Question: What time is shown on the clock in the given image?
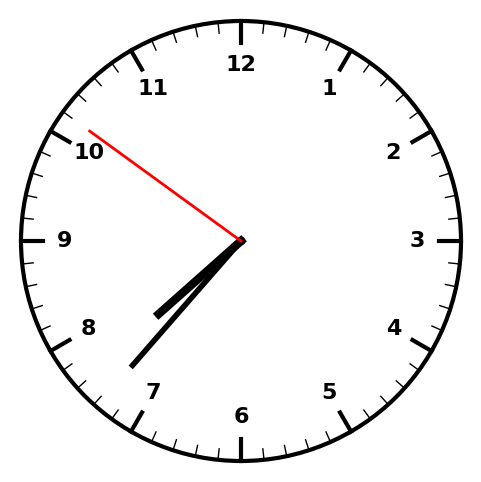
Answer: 07:36:51